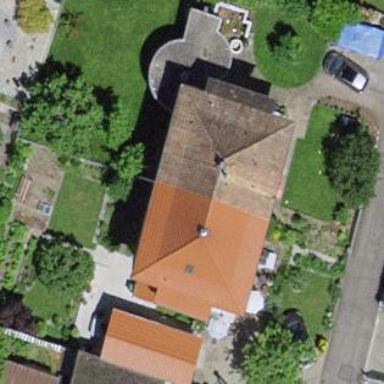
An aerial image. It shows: Semidetached house with hipped roof.